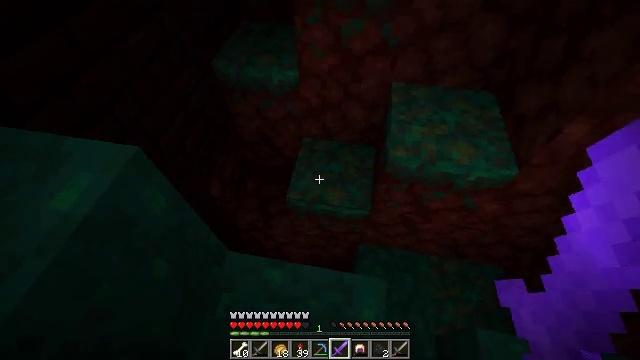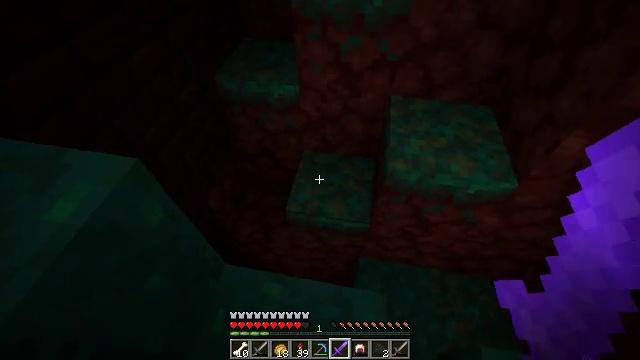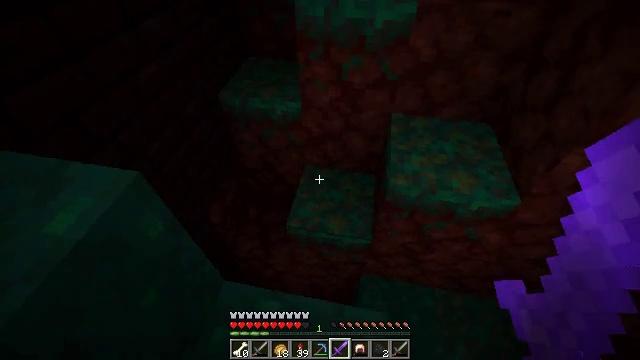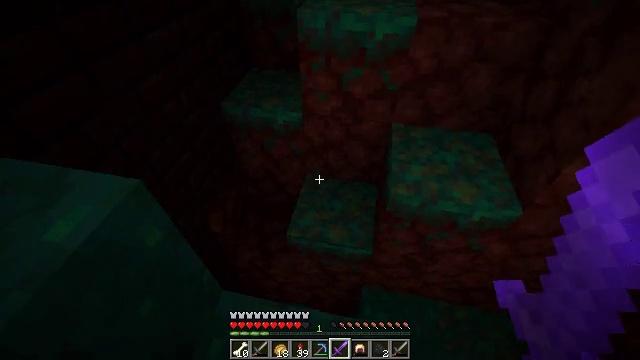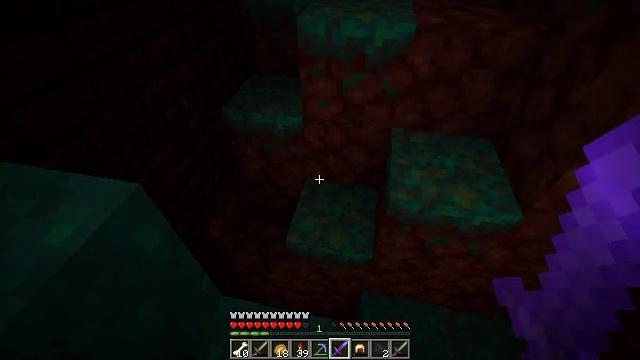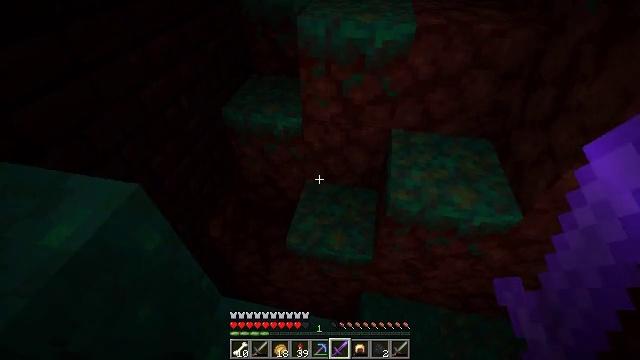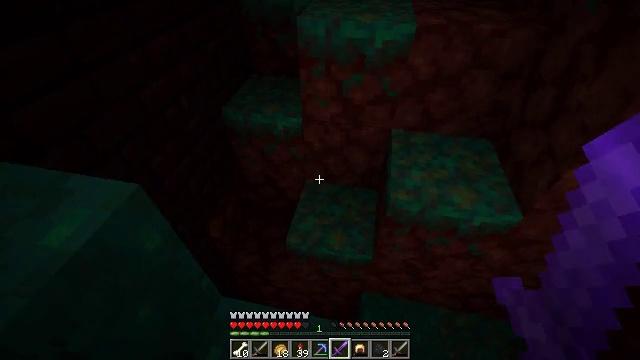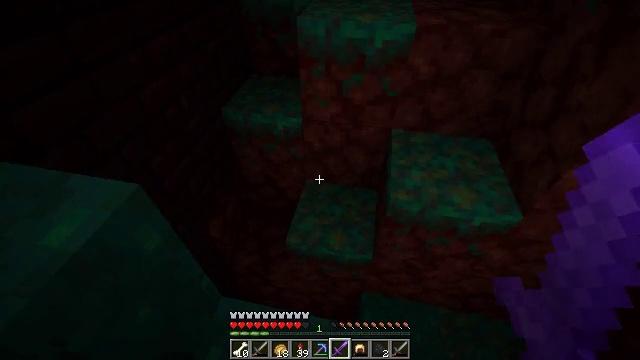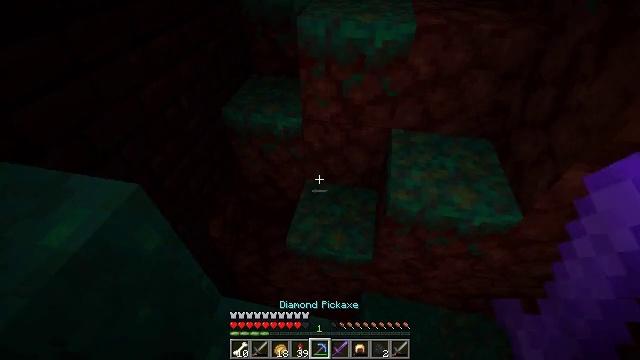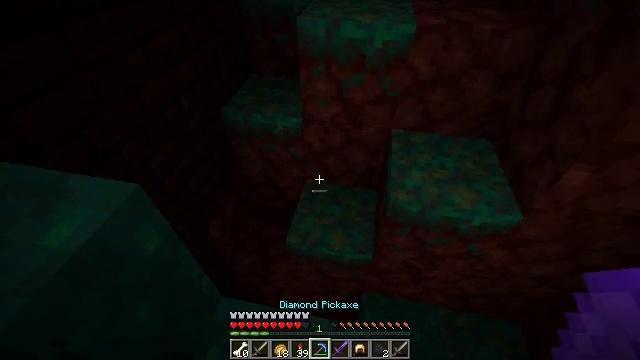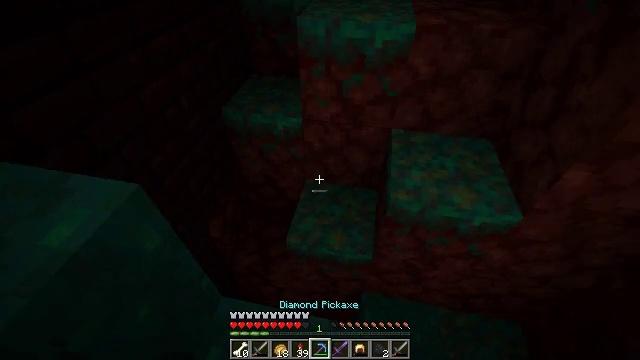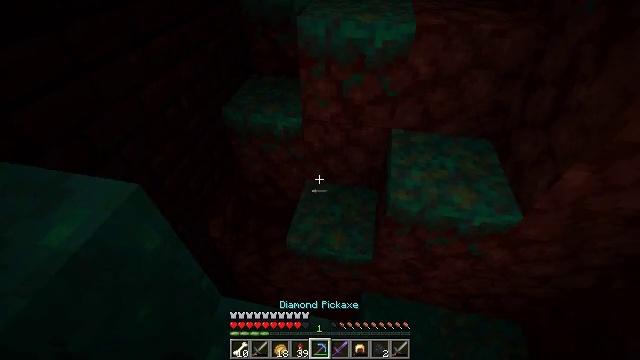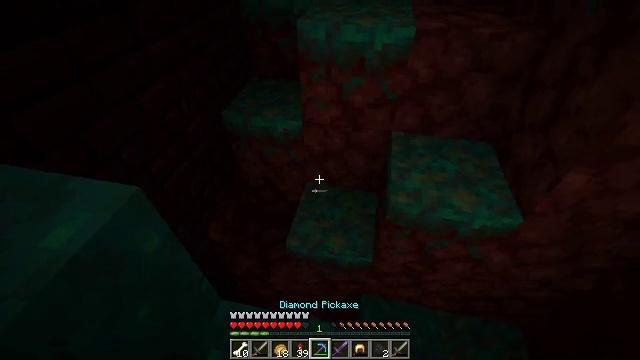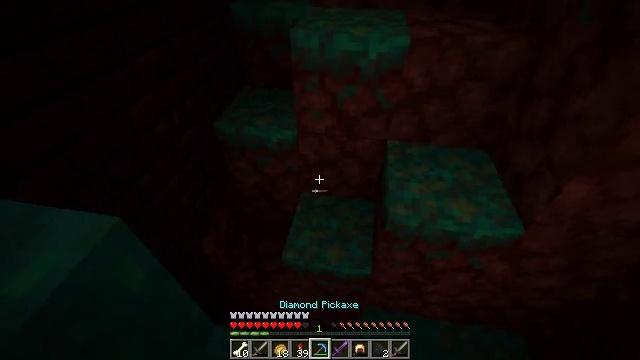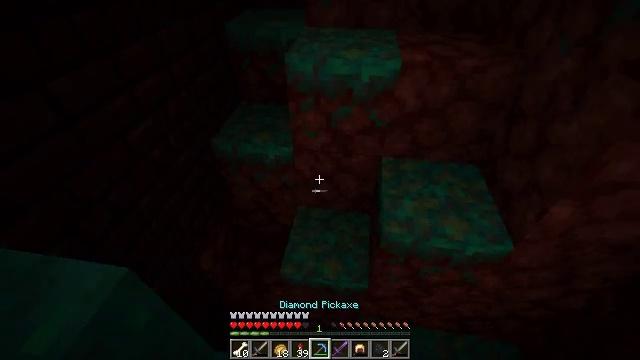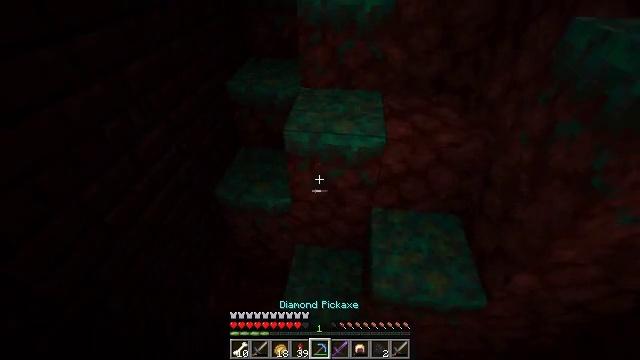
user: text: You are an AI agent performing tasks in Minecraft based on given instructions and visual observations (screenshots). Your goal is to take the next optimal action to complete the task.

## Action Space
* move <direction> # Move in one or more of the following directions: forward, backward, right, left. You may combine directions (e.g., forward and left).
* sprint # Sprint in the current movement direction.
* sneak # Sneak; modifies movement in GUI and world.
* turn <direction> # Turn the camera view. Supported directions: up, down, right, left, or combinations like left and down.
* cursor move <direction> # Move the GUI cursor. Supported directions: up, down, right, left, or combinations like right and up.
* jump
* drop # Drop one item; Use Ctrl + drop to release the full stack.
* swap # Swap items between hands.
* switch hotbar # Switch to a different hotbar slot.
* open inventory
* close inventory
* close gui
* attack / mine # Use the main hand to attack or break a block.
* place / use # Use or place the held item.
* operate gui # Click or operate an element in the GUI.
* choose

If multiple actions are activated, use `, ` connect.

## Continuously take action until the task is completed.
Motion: motion action
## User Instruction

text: Gather netherrack as a building material.
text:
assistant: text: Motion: turn up
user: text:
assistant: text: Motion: turn up
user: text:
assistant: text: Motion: turn up
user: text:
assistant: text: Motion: turn up
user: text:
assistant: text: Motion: no_op
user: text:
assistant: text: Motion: no_op
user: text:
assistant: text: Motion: no_op
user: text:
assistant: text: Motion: no_op
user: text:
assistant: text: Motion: no_op
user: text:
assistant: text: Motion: no_op
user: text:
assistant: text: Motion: no_op
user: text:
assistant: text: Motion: no_op
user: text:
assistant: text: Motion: move forward, turn right and up
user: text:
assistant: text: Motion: move forward, turn right, jump
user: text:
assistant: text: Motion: move forward, turn right, jump
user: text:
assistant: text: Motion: move forward, turn right and up, jump
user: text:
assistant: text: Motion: move forward, turn right and up, jump
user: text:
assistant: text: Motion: move forward, turn right and up, jump
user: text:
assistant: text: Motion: move forward, turn up
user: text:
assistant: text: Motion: move forward, turn up
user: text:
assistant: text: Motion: move forward, turn up
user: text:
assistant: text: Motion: move forward, turn right and up
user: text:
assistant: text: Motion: move forward, turn up
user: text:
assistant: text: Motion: move forward
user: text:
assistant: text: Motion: move forward
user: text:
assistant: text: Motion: move forward
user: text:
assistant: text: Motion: move forward, turn up
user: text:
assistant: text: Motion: move forward, turn right and up
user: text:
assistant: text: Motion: move forward, turn right and up
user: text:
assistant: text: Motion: turn right and up